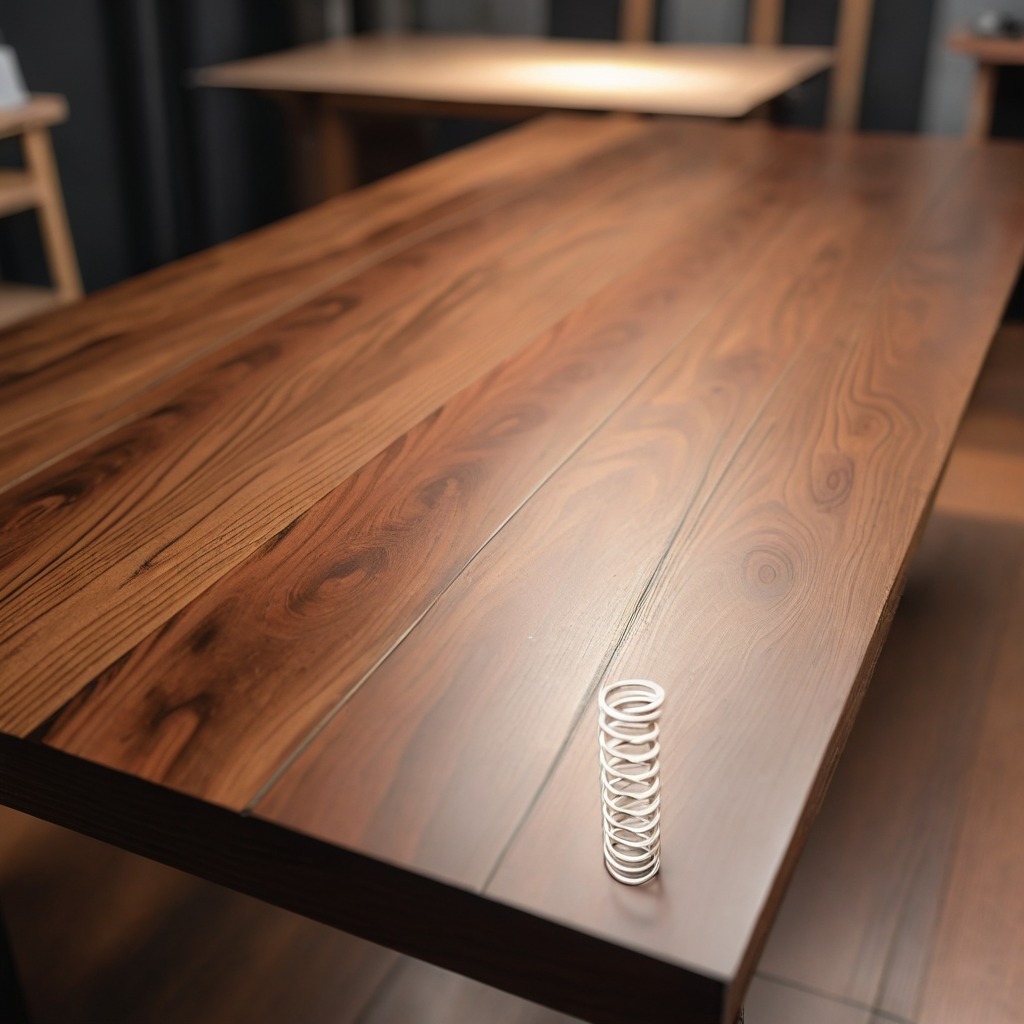
A coiled metal spring lies on a wooden table in a carpentry studio.